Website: walmart
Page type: billing-address
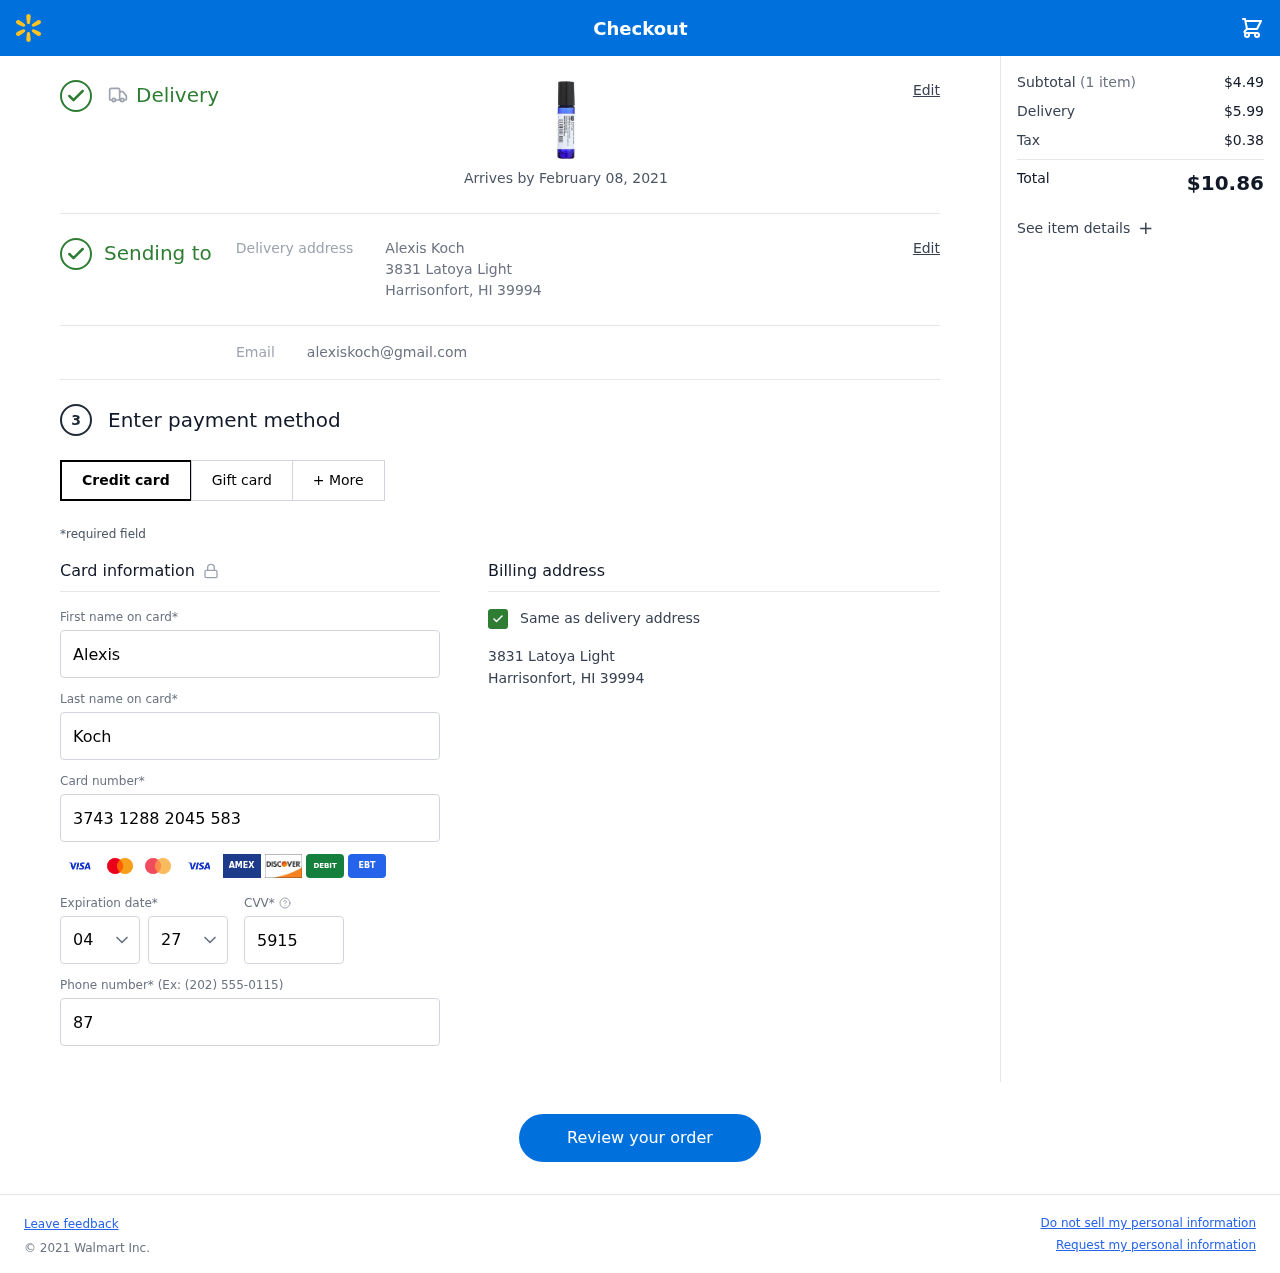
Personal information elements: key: PII_CARD_CVV
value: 5915
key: PII_CARD_EXPIRY_MONTH
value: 04
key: PII_CARD_EXPIRY_YEAR
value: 27
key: PII_CARD_NUMBER
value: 3743 1288 2045 583
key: PII_EMAIL
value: alexiskoch@gmail.com
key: PII_FIRSTNAME
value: Alexis
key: PII_FULLNAME
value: Alexis Koch
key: PII_LASTNAME
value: Koch
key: PII_PHONE
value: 8774829414
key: PII_STREET
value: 3831 Latoya Light
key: PII_CITY_STATE_ZIP
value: Harrisonfort, HI 39994
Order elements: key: ORDER_DELIVERY_DATE
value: Arrives by February 08, 2021
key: ORDER_NUM_ITEMS
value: (1 item)
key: ORDER_SUBTOTAL
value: $4.49
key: ORDER_SHIPPING_COST
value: $5.99
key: ORDER_TAX
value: $0.38
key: ORDER_TOTAL
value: $10.86